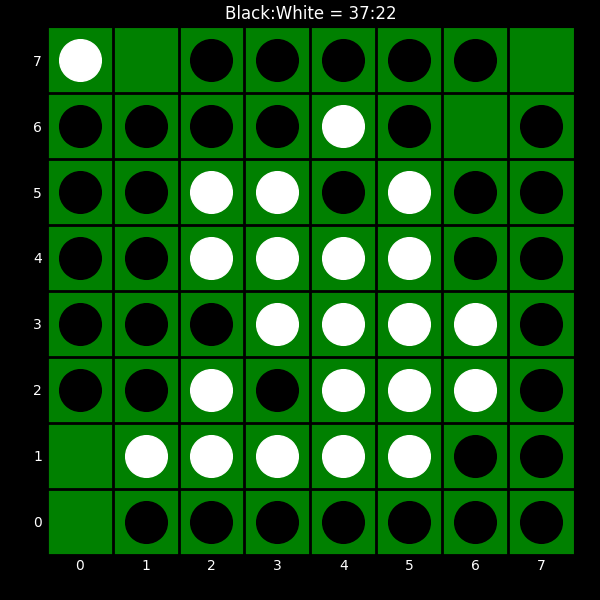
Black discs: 37
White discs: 22